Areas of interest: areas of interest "Educational"
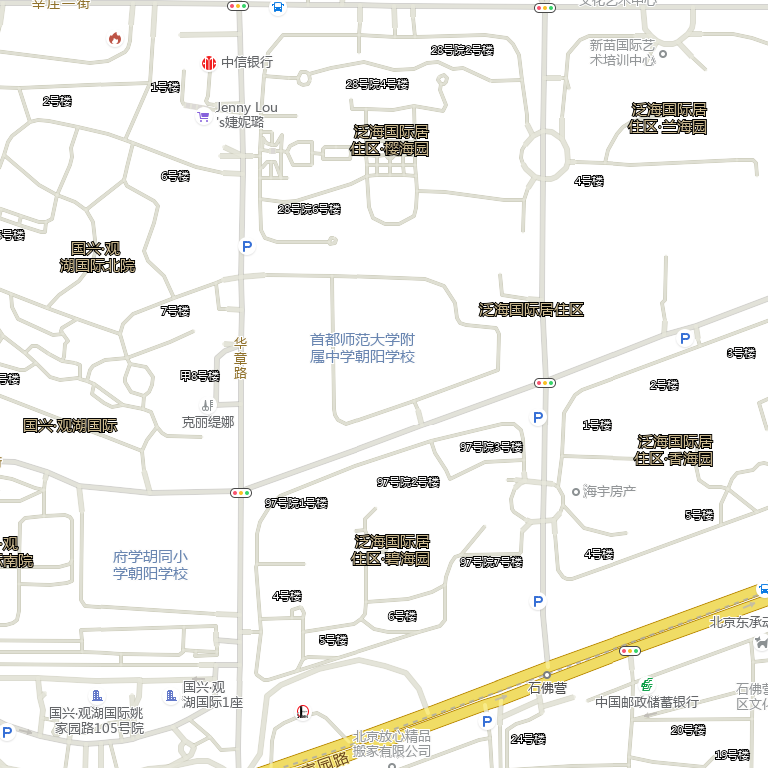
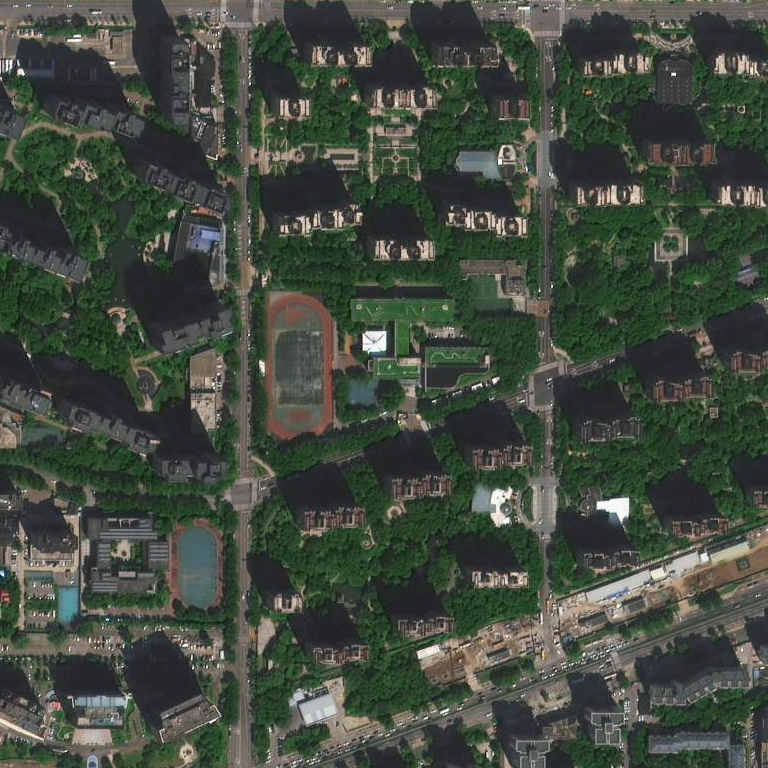